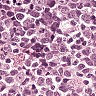
Metastatic tissue present: no